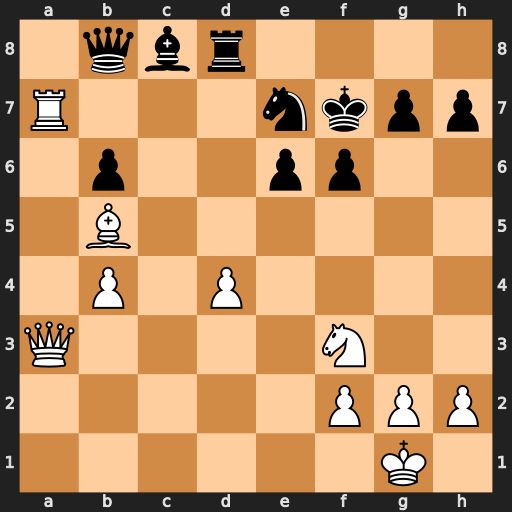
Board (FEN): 1qbr4/R3nkpp/1p2pp2/1B6/1P1P4/Q4N2/5PPP/6K1
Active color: w
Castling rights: -
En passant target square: -
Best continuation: Ne5+ Kf8 Rxe7